Interaction volume radius: 10 \u00c5
Interaction volume height: 10 \u00c5
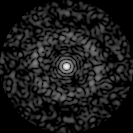
Disorder parameter: 0.8271